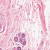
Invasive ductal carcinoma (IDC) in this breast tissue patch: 0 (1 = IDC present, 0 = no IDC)